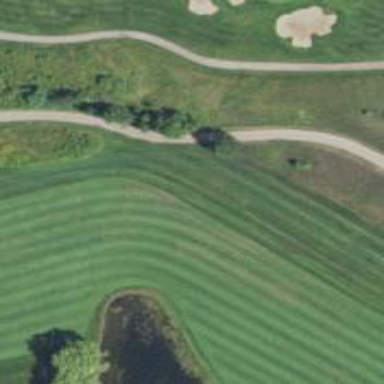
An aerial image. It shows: Golf hole.